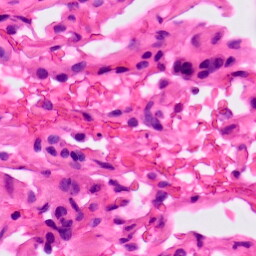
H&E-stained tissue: Lung